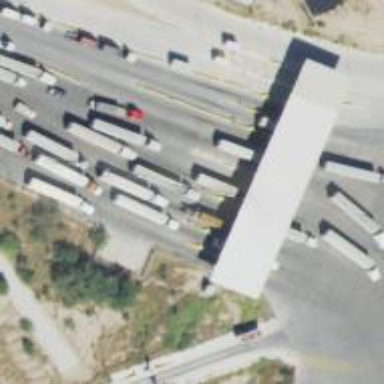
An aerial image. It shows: Border control barrier.